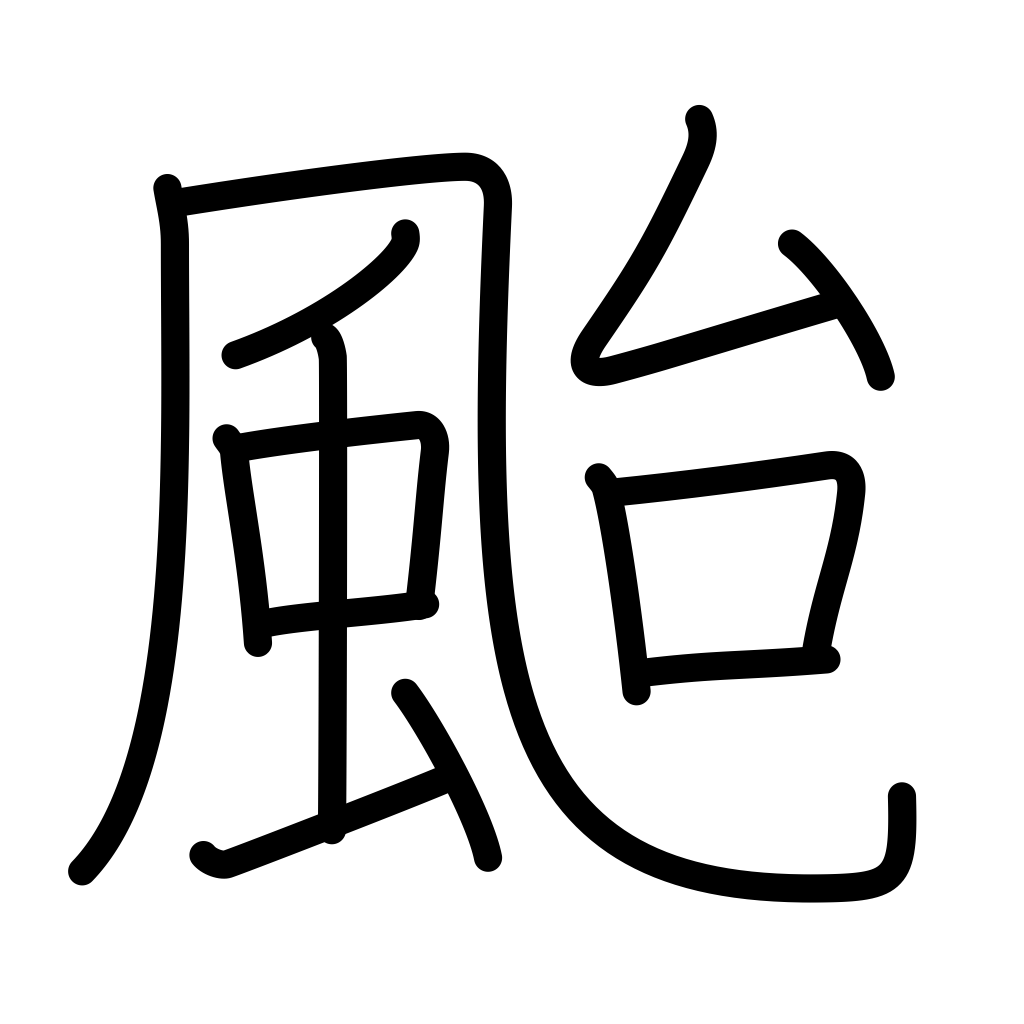
Meaning: typhoon